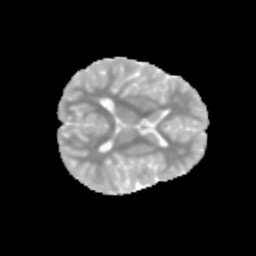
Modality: MD
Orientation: axial
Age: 9
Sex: male
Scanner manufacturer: siemens
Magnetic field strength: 3 T
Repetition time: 3.8 s
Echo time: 0.07 s